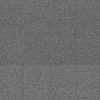
Atmospheric dust classification: dusty